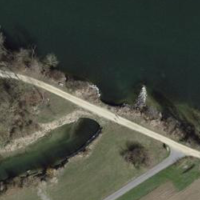
EUNIS habitat code: 15
Species observed at this site:
Phaneroptera falcata
Aglais io
Pseudochorthippus parallelus
Chorthippus brunneus
Chorthippus biguttulus
Anthyllis vulneraria